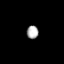
Tissue: lung
Cell type: Others
Senescence score: 0.179
Nuclear area (px): 151
Mean DAPI intensity: 173.424